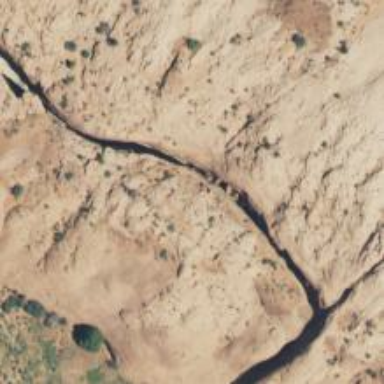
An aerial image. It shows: Cliff in nature.